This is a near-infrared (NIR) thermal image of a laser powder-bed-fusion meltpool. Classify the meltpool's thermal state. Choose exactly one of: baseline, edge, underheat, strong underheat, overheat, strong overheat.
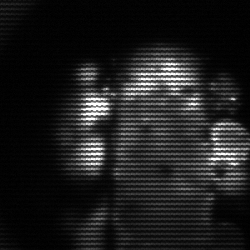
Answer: strong underheat